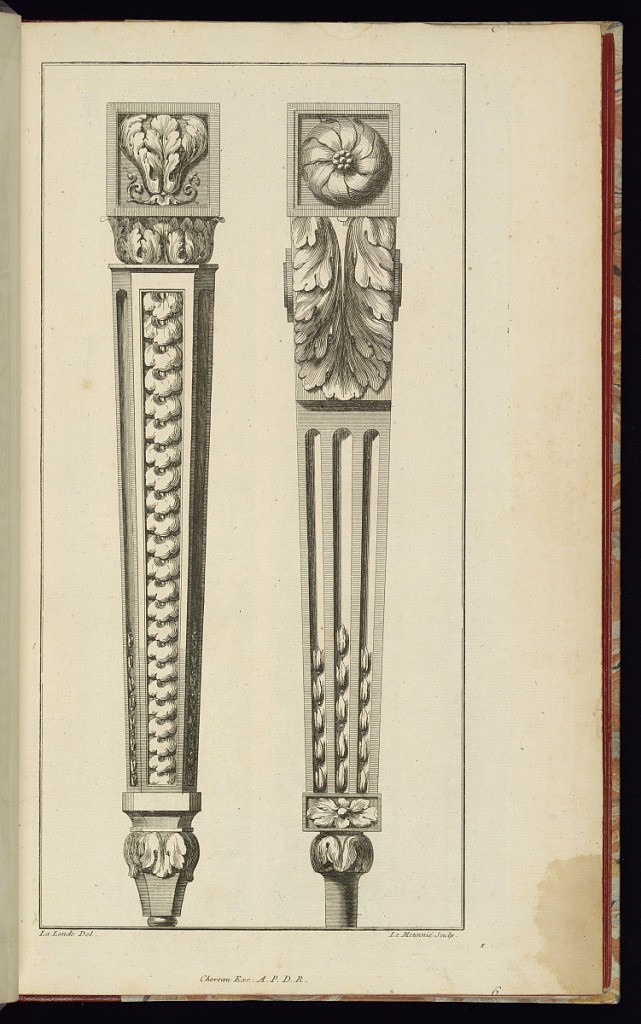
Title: Two Furniture Leg Designs
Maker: Richard de Lalonde, French, active 1780–96
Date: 1775-1788
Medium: Etching on off-white laid paper
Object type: Print
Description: Two furniture leg designs, arranged horizontally on the page. The leg at left features a top block with a carved, stylized acanthus leaf with trailing vine in an inset, a cove of acanthus leaves, and a faceted shaft, down the facing side of which is an interlocking piastre design. The leg at right has a top block with a round rosette set within a square inset, and a squared-off shaft, the top third of which features acanthus leaves, the bottom two-thirds of which is fluted, with leaf cabling at the bottom. The plate is signed and numbered.